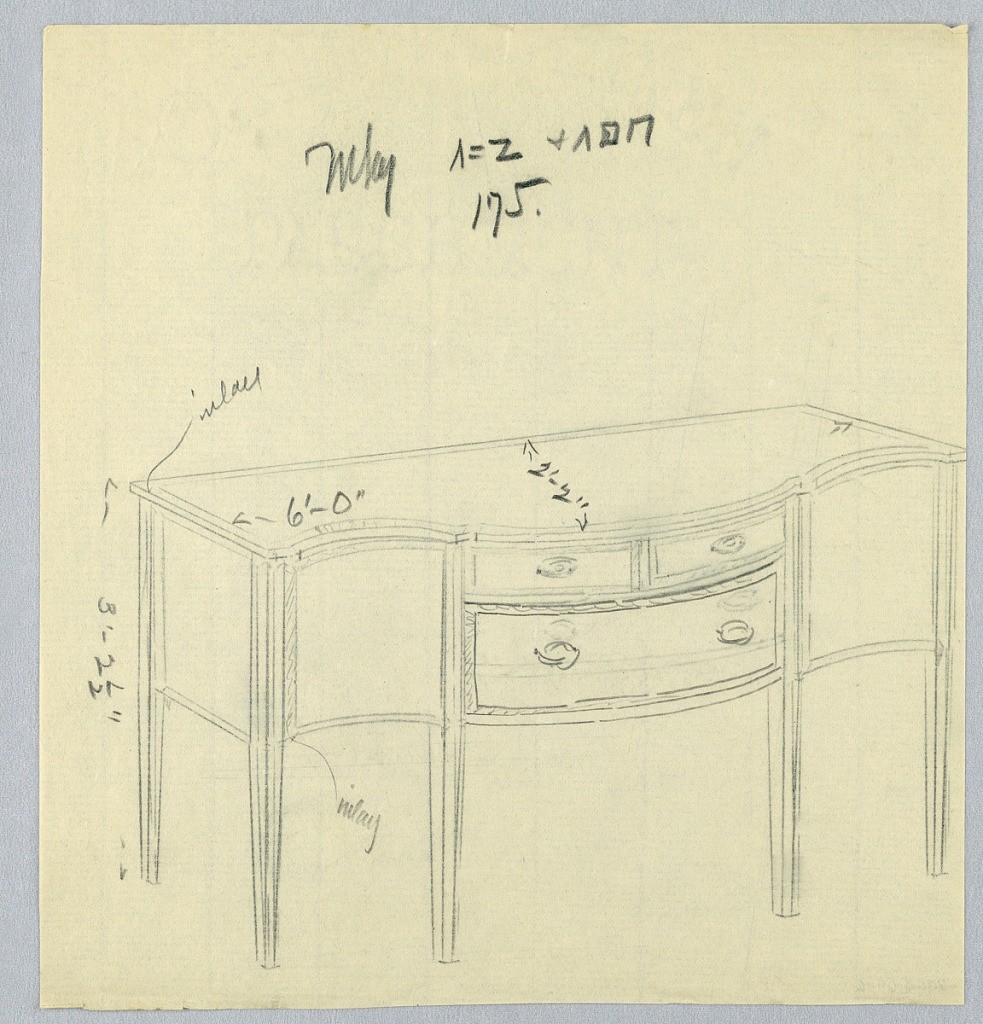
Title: Design for Sideboard with Serpentine Front and Six Legs
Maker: A.N. Davenport Co.
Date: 1900–05
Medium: Graphite on thin cream paper
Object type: Drawing
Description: Rectangular sideboard  with serpentine front on six  straight tapered legs; convex center section of front has three drawers: two smaller ones atop one larger one, each with one round pull.